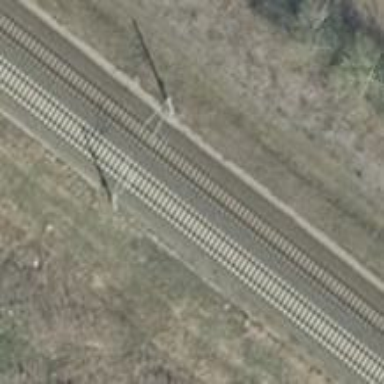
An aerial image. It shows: Railway milestone with catenary mast.